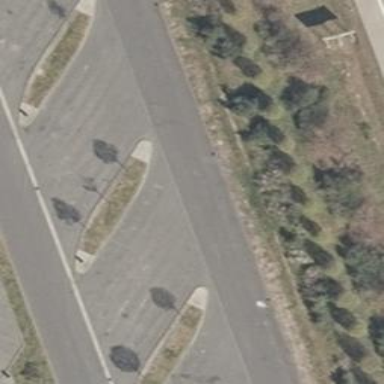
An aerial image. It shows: Parking area with surface.